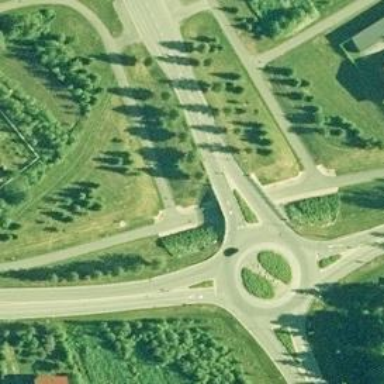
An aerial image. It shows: Tertiary road with asphalt surface leading to roundabout junction.